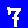
Digit: 7